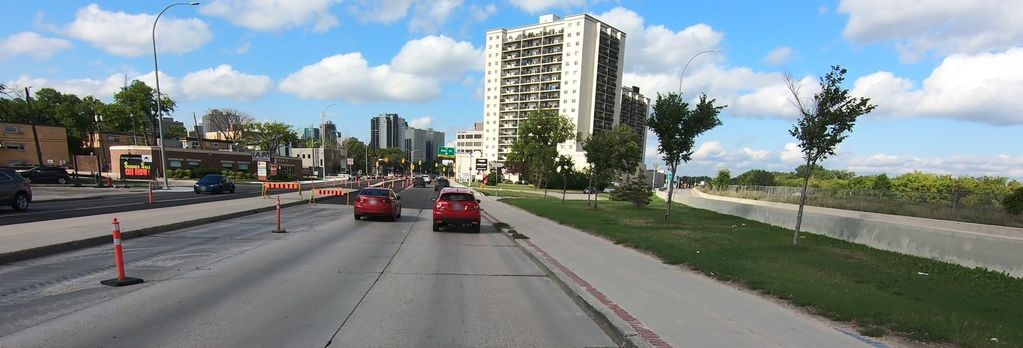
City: winnipeg